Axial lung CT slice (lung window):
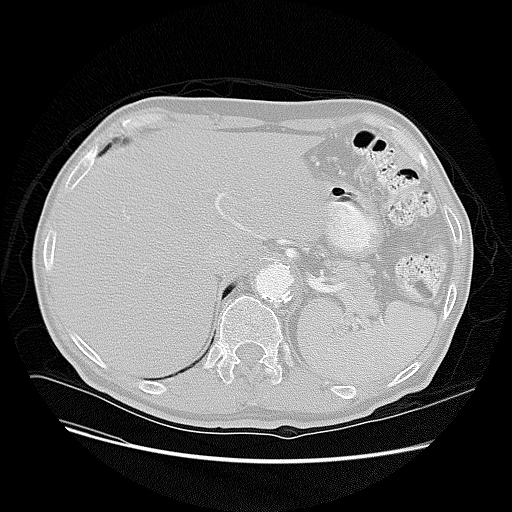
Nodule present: no